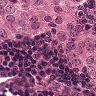
Metastatic tissue present: yes